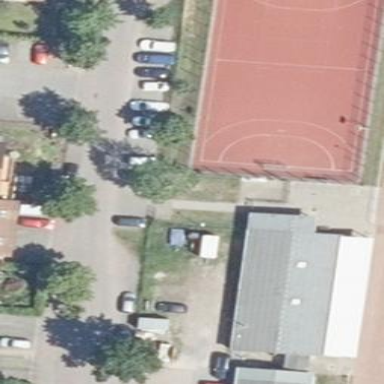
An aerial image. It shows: Handball pitch for leisure and sports activities.